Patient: sex M, age 51
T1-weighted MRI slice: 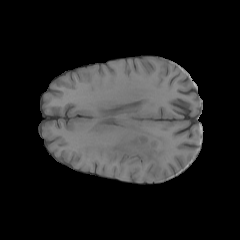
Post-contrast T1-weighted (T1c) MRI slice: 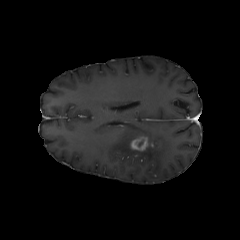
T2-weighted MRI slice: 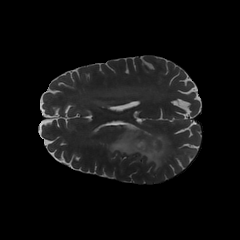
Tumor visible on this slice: yes
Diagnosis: Glioblastoma, IDH-wildtype
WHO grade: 4